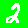
Digit: 2